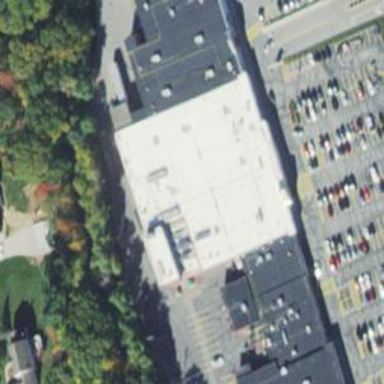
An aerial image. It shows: Supermarket.